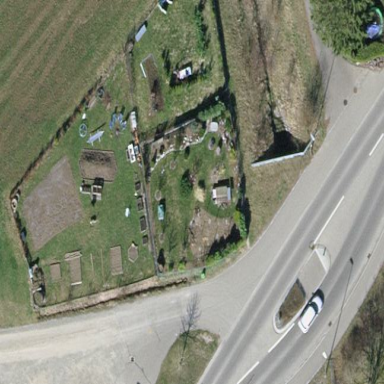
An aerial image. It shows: Allotments area.